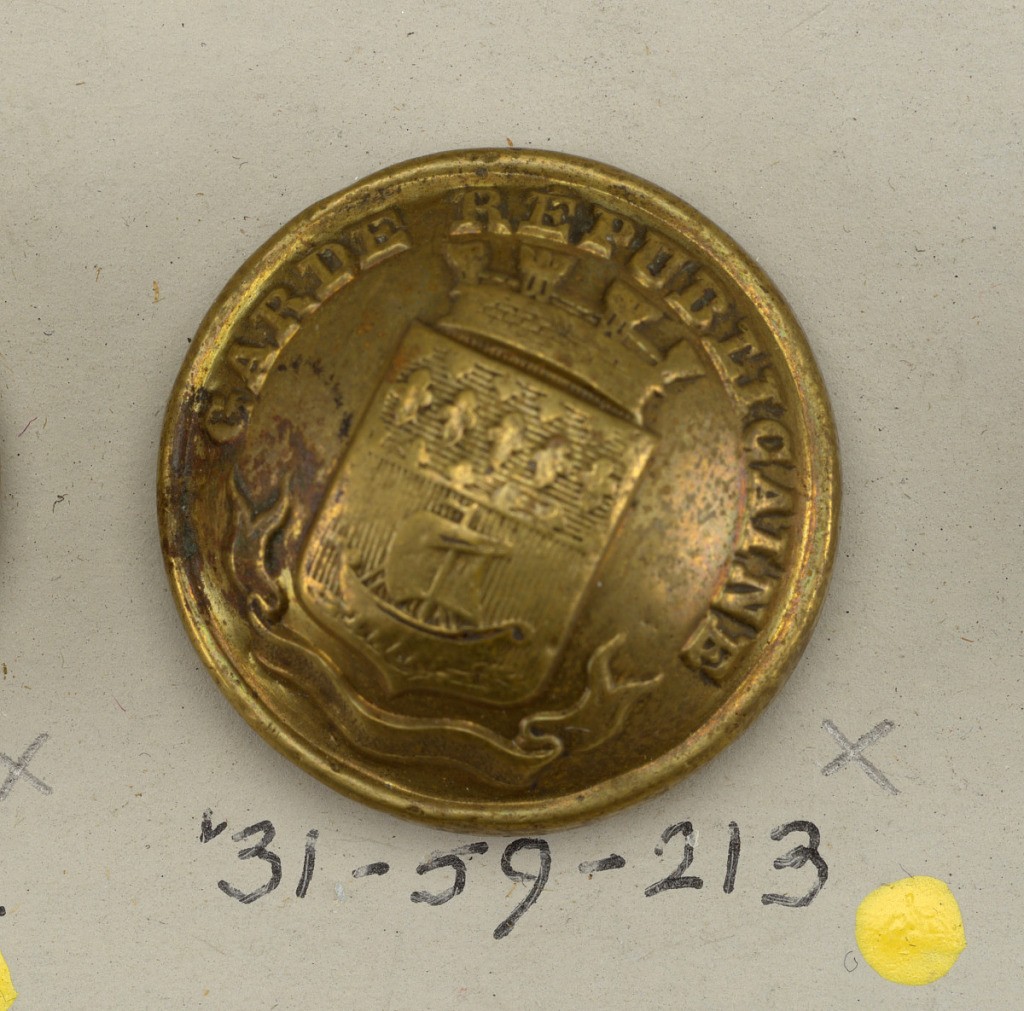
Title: Button
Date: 19th century
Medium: Brass
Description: Circular convex button with shield bearing arms of the City of Paris and words "Garde Republicaine".

On card 57